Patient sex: F
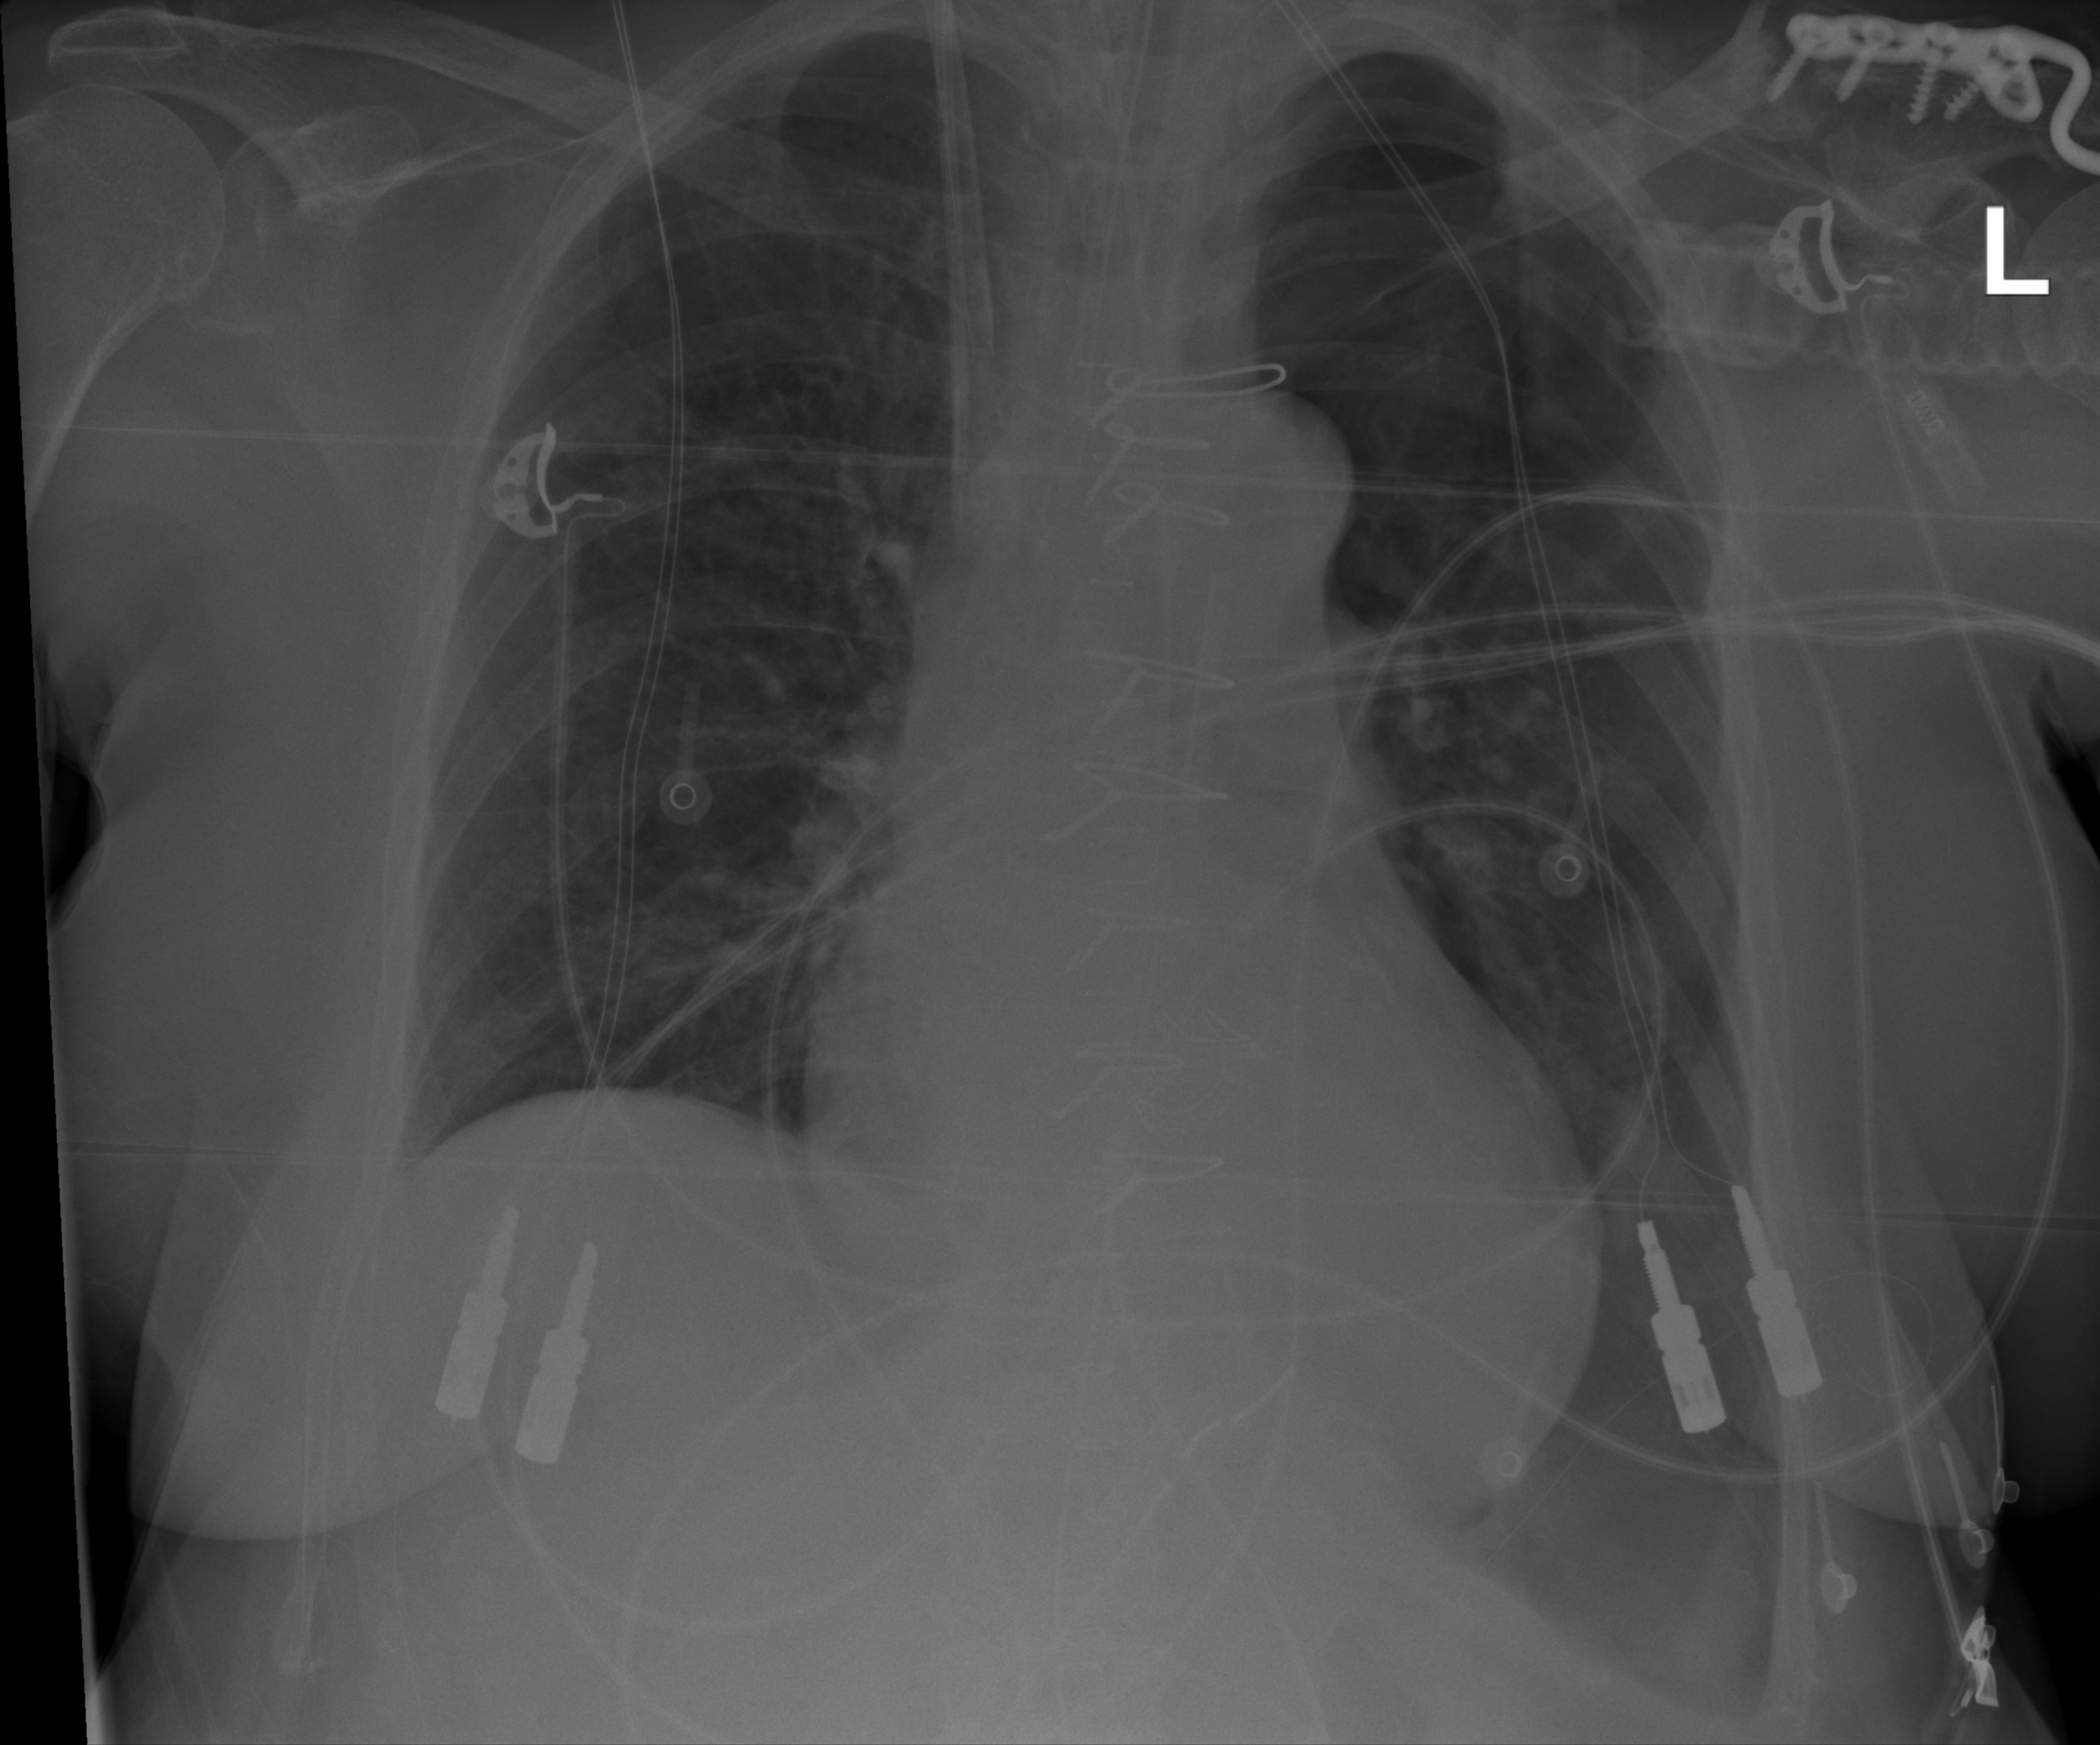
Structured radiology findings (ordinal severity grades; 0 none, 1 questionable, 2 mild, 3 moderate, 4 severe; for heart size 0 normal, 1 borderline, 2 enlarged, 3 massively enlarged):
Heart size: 1
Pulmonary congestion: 0
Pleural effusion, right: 0
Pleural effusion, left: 2
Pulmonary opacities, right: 0
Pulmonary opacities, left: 0
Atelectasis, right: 0
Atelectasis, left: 2